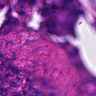
Metastatic tissue present: no